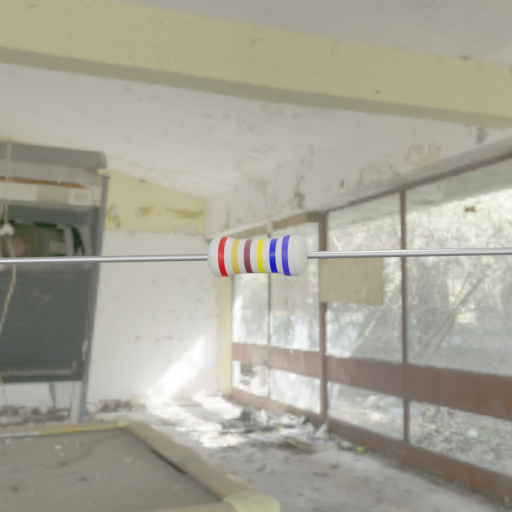
Resistor colour bands (in order): red, gold, brown, yellow, blue, blue